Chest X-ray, PA view. Patient: 39 years old, sex M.
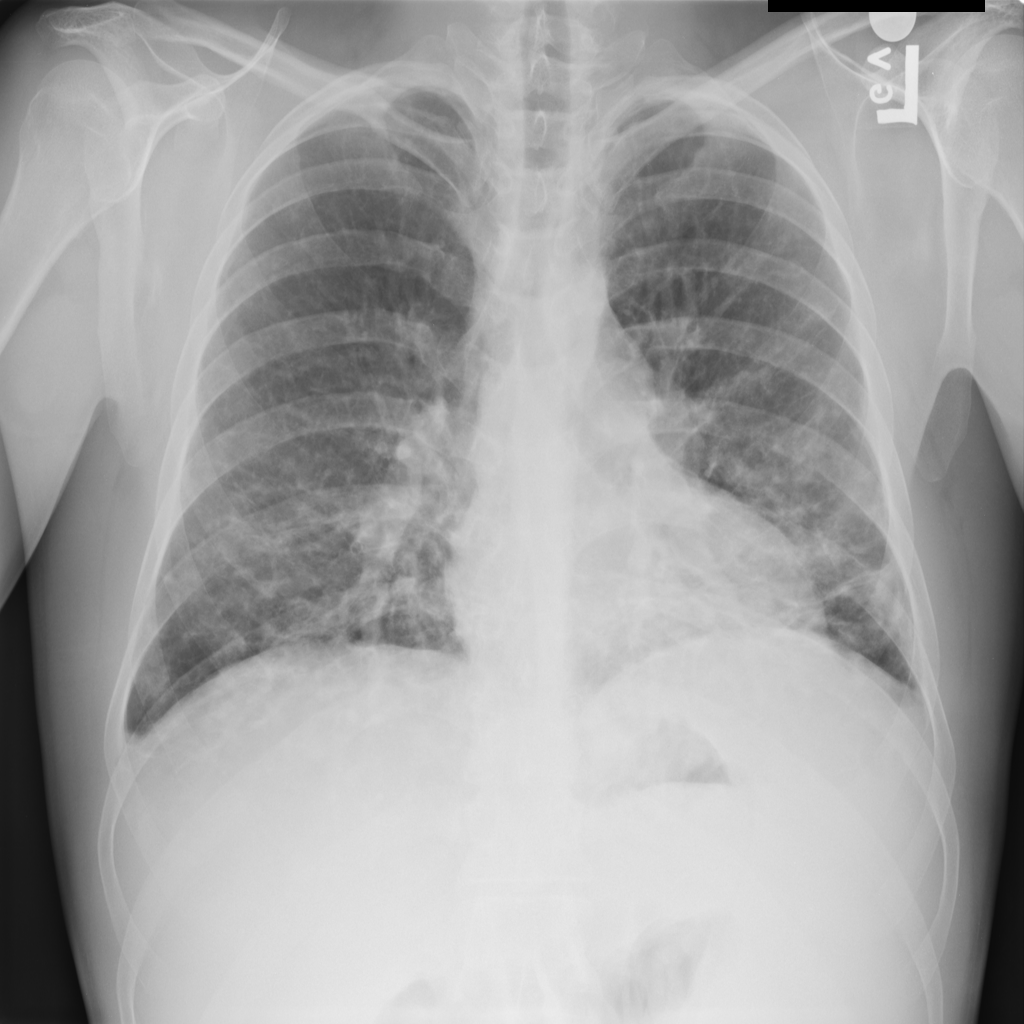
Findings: No Finding